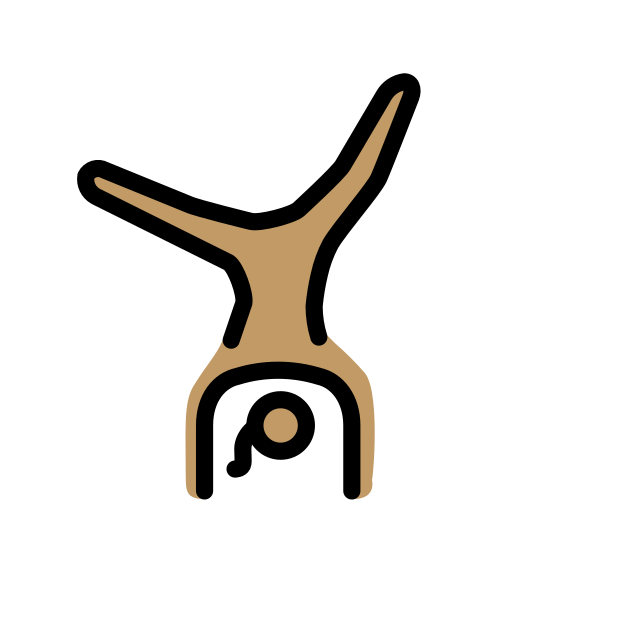
woman cartwheeling: medium skin tone